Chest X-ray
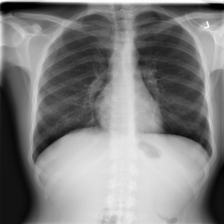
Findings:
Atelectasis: negative
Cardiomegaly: negative
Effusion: negative
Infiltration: negative
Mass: negative
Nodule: negative
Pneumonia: negative
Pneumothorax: negative
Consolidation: negative
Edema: negative
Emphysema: negative
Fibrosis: negative
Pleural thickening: negative
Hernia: negative